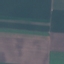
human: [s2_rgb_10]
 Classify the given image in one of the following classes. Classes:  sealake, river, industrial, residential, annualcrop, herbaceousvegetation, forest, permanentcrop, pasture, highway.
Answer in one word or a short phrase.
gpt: AnnualCrop